Question: ## Here is an SSCCE to show my problem:
'''
<html>
<head>
<title>SSCCE for problem</title>
<style type="text/css">
h1 {font-size: 2em;}
h5 {font-size: 1.3em; margin: 1em;}
</style>
</head>
<body style="text-align: center;">
<div style="background-color: #C0C0C0;">
<div style="background-color: #B0B0B0; float:left; padding: 1em;"><h1 style="">Welcome to<br/><img src="http://www.oddllama.cu.cc/logo.png" alt="OddLlama Productions"
title="Welcome to OddLlama Productions!"/></h1>This is some sample text.</div>
<div>Lorem ipsum dolor sit amet, consectetur adipiscing elit. Praesent in est non dui dictum eleifend. Proin tempor sodales odio, vitae laoreet orci vehicula blandit.
Curabitur vitae tellus odio, nec vehicula leo. Nam ac urna nisi, eget molestie dui.</div>
</div><br/>
<span style="width: 25%; float: left; clear: left; background-color: #D0D0D0"><p>
<h5>SOMETHING</h5>Stuff.<br/>Stuff.<br/>Stuff.<br/>Stuff.<br/>Stuff.<br/>
</span>
<span style="width: 50%; float: left; background-color: #DDDDDD">
<h1>SSCCE</h1>
<p>This is an SSCCE.</p>
<p>Lorem ipsum dolor sit amet,<br/>consectetur adipiscing elit.<br/>Praesent in est<br/>non dui dictum eleifend.<br/>Proin tempor<br/>sodales odio,<br/>vitae
laoreet orci<br/>vehicula blandit.<br/>Curabitur vitae<br/>tellus odio,<br/>nec vehicula leo.<br/>okay good enough.</p>
</span>
<span style="width: 25%; float: left; background-color: D0D0D0"><p>
<h5>More stuff!</h5>
<p>I'll just put a bunch of line breaks to take up space<br/><br/><br/><br/><br/><br/><br/><br/>okay good</p>
</span>
<p style="clear: both;"><br/>THIS IS A THING AT THE BOTTOM it is a footer yay footers are footery and footeriness is footy okay why am I typing this this is awkward but
I must take up more space spaciness is spacey<br/><br/>okay good</p>
<br/><div style="padding: 10px;"></div><hr/><div style="padding: 10px;"></div>
</body>
</html>
'''
## And here is an image of how it renders:

---
How can I make the circled 'div' that contains the text expand down so it is the same height as the one with the image? I placed them both in a common parent 'div', but no matter what attributes or styles I tried to use, it wouldn't expand down.
Is there an 'expand: down' CSS thing, or some alternative that I can use to make my text expand downwards?
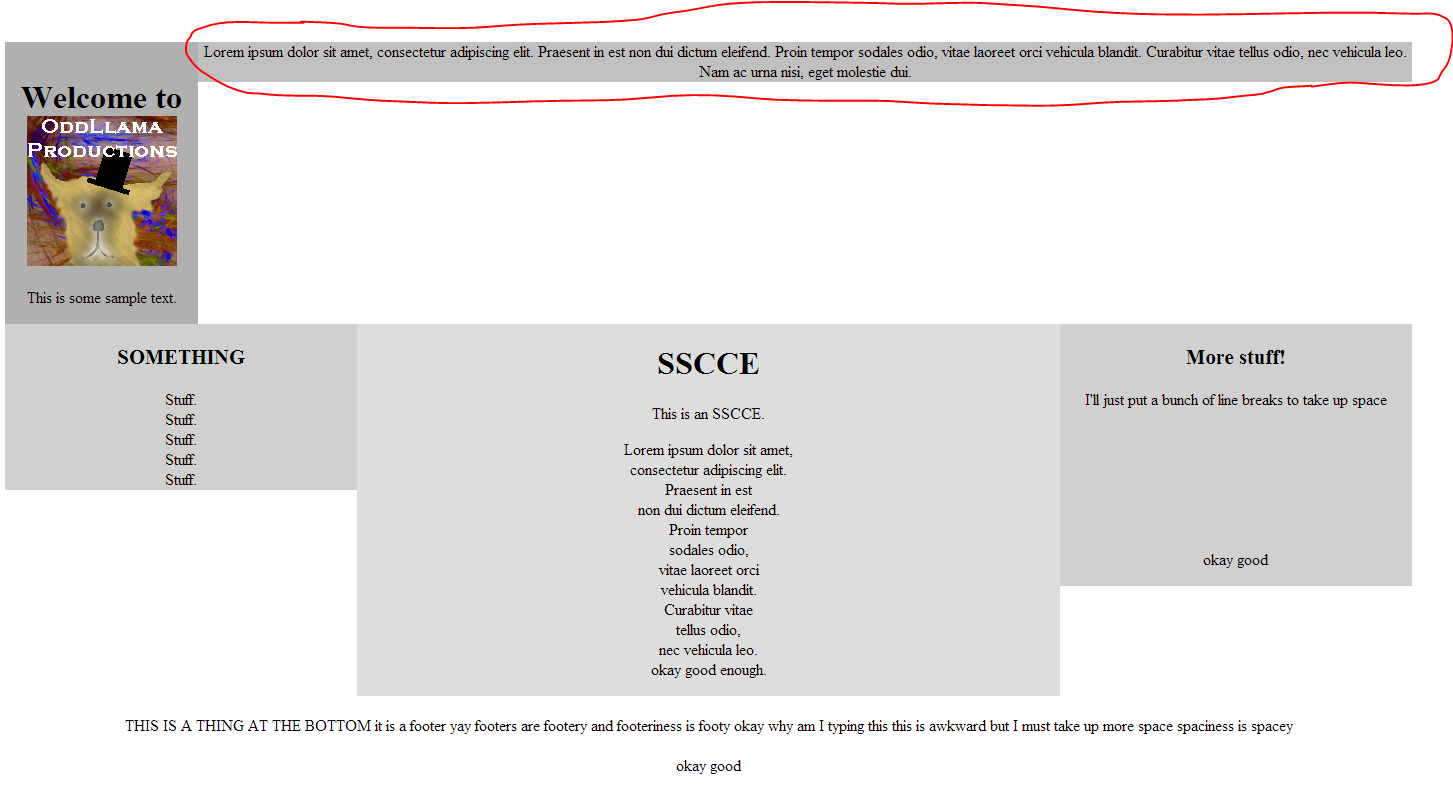
Answer: Unfortunately, there is no there is no expand:down attribute in CSS :)
But you do have some alternatives. The most common solution for this is by using the .clearfix method.
When you float some children elements, the parent (container) doesn't take in effect the height of those floated children. That's where you need to add the clearfix class.
'''
.clearfix:after {
content: ".";
display: block;
clear: both;
visibility: hidden;
line-height: 0;
height: 0;
}
.clearfix {
display: inline-block;
}
html[xmlns] .clearfix {
display: block;
}
* html .clearfix {
height: 1%;
}
'''
<URL>
PS: it's compatible in very old IE versions too!